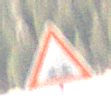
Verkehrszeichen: UnebeneFahrbahn
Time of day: Midday
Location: Outdoor (Nature)
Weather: PartlyCloudy
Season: NotSpecified
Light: Natural